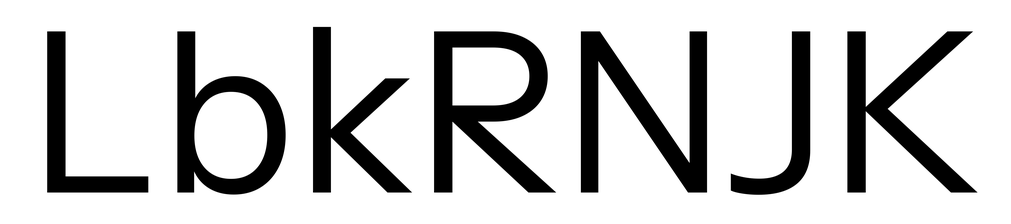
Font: InstrumentSans_Regular